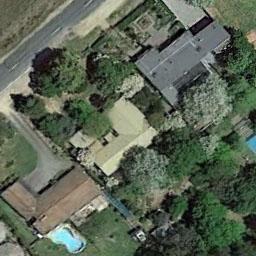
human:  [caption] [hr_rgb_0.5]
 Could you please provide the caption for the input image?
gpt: The medium residential area has some houses of different colors and a grove of trees and one of the houses has a swimming pool .

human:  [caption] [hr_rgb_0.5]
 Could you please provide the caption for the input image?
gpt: There are many trees and buildings in the middle residential area .

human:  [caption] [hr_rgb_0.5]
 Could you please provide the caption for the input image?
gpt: There are a lot of trees in mid-sized residential areas .

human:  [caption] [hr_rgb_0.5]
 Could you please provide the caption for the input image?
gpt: The medium residential is on the grass next to some trees and road .

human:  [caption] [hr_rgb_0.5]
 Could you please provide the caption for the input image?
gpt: There are some buildings and green trees on the medium residential area .